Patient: sex F, age 83
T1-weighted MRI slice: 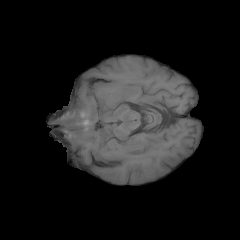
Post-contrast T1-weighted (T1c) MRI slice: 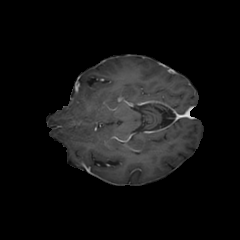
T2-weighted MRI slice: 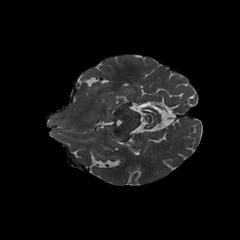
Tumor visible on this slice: no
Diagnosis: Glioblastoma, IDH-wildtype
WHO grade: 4